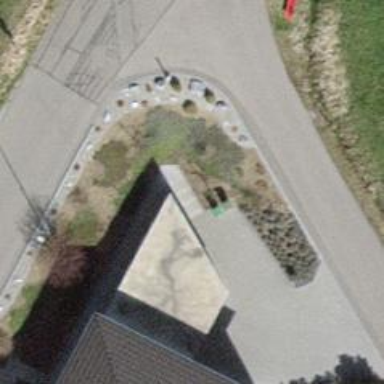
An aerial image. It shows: Garage.